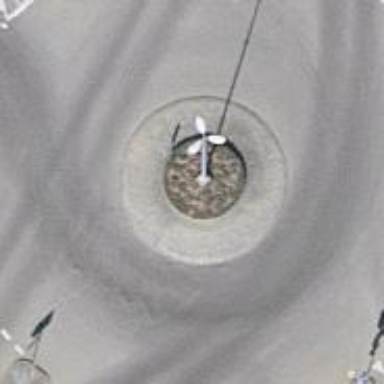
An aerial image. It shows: Tertiary road with asphalt surface leading to roundabout.